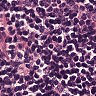
Metastatic tissue present: no